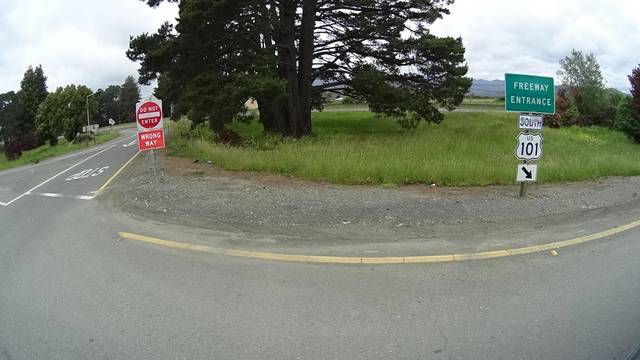
Region: United States
Coordinates: 40.586, -124.155